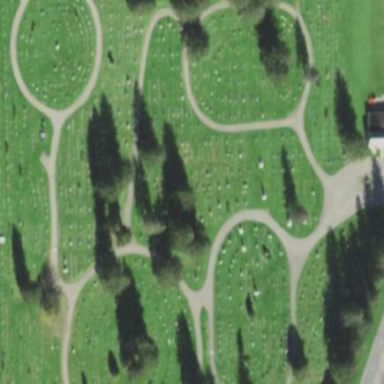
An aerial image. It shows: Cemetery.